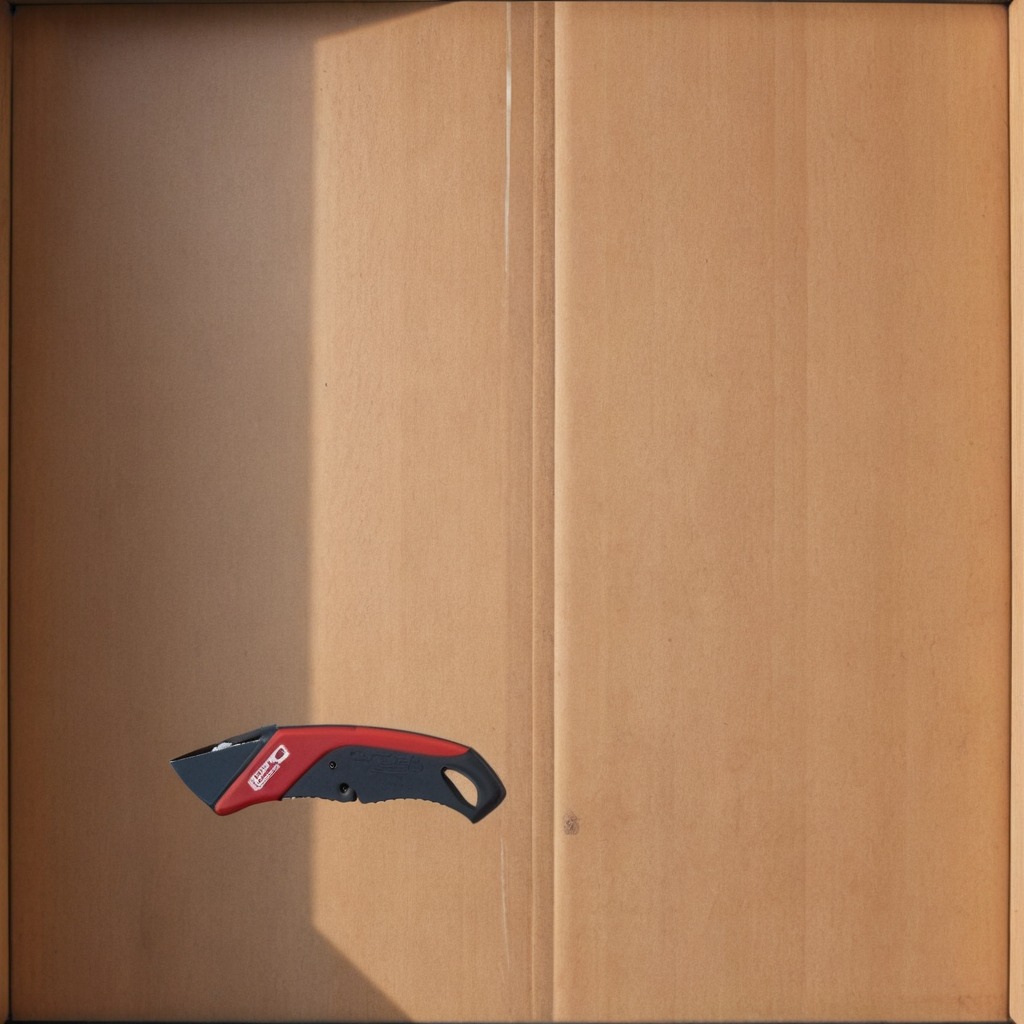
A utility knife lying on the cardboard box surface in an outdoor workshop during daytime bright natural light soft shadows slightly creased but